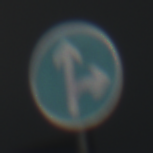
Verkehrszeichen: VorgeschriebeneFahrtrichtungGeradeausOderRechts
Umgebung: Outdoor, Urban
Tageszeit: MorningAfternoon
Wetter: Clear
Licht: Natural
Jahreszeit: NotSpecified
Kontrast: HighContrast